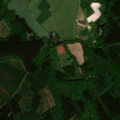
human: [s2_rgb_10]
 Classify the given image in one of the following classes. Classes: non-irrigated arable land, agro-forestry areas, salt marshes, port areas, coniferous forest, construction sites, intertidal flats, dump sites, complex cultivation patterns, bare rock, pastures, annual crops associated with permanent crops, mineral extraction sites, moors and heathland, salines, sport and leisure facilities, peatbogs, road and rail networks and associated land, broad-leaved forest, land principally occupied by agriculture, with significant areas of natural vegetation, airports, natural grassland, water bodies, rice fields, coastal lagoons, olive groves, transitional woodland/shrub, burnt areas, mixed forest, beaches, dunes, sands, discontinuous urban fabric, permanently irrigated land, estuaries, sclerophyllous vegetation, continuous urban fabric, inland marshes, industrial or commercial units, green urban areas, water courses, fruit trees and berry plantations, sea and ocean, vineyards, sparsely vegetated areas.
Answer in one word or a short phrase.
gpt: pastures, complex cultivation patterns, broad-leaved forest, coniferous forest, mixed forest